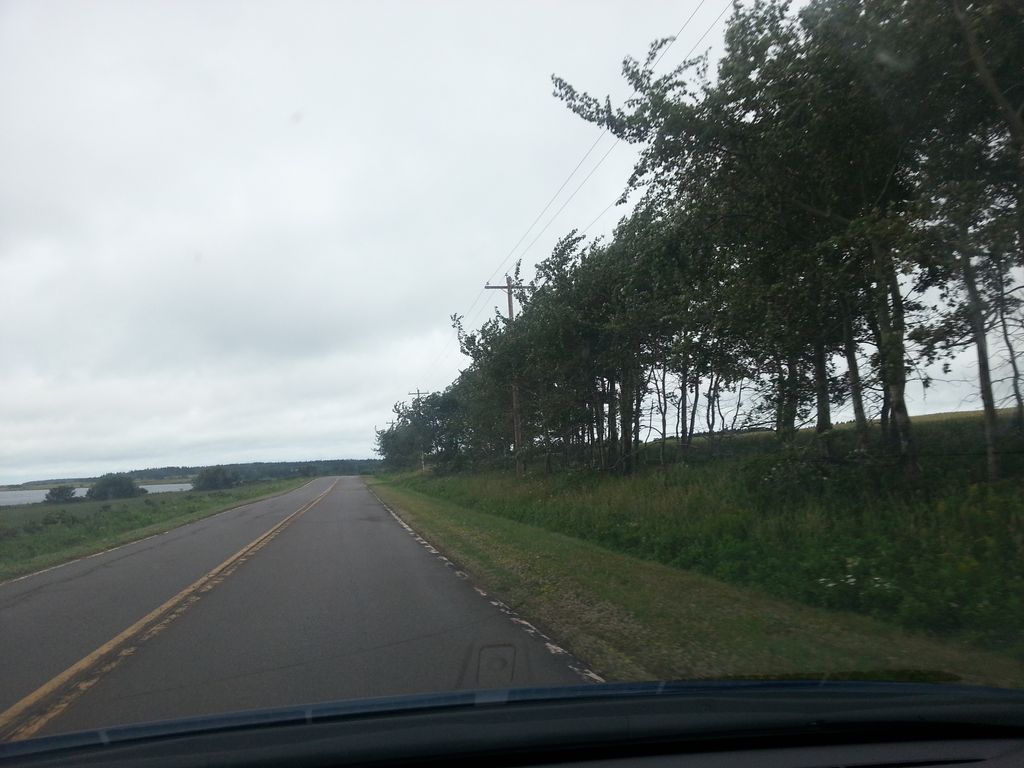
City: charlottetown